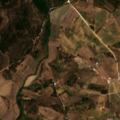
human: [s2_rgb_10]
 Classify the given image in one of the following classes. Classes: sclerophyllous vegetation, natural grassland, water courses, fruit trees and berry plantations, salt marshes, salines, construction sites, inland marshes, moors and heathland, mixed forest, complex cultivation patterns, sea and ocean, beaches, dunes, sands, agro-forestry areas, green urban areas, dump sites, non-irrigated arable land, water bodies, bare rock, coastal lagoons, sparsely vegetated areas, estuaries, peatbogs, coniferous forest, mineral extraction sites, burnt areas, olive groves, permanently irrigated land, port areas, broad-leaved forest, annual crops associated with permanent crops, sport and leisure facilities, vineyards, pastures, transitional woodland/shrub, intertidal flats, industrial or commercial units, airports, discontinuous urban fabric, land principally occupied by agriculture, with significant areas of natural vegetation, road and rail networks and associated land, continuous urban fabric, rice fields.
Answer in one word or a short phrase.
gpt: vineyards, pastures, complex cultivation patterns, land principally occupied by agriculture, with significant areas of natural vegetation, transitional woodland/shrub